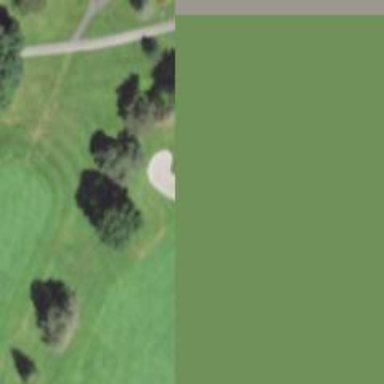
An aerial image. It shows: Golf hole.